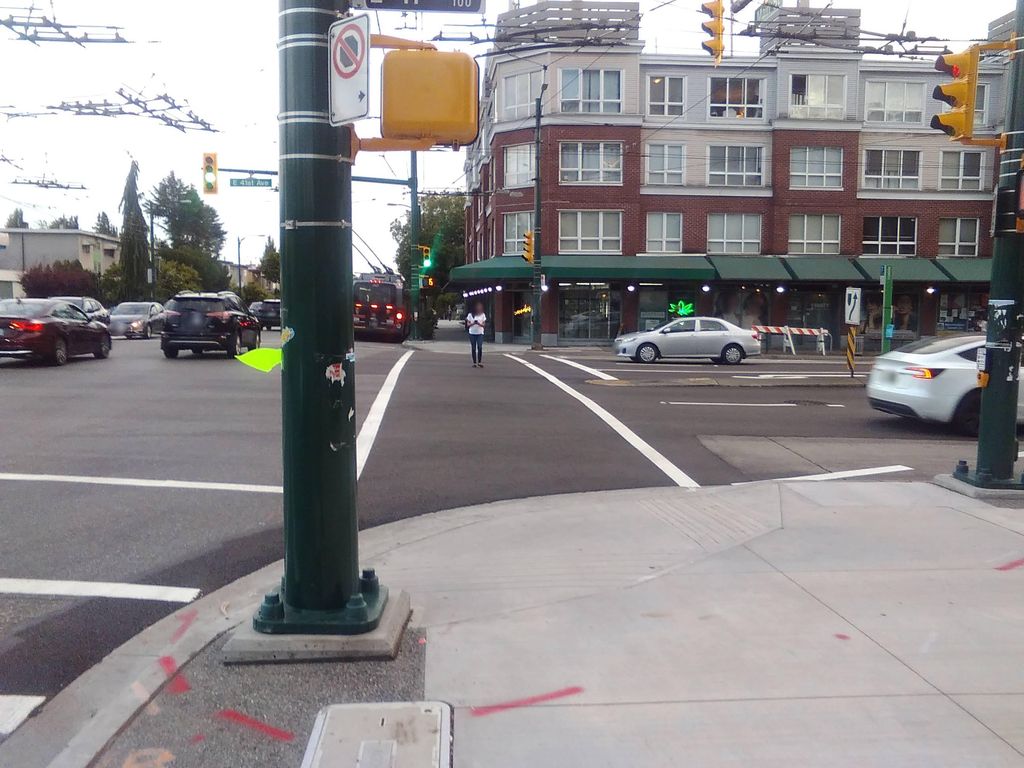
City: vancouver